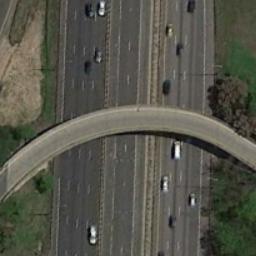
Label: overpass